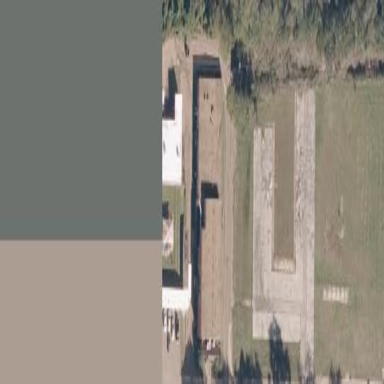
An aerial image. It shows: School.